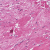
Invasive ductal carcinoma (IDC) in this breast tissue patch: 0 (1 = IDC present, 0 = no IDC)